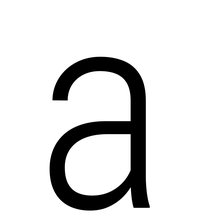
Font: Roboto_Condensed_Light